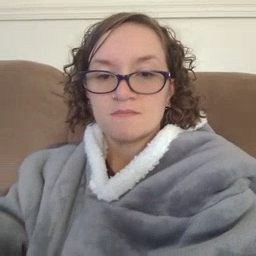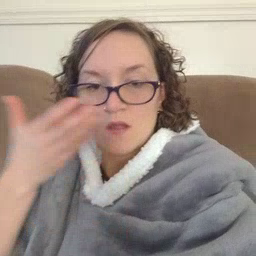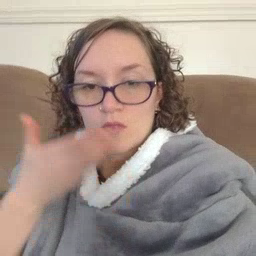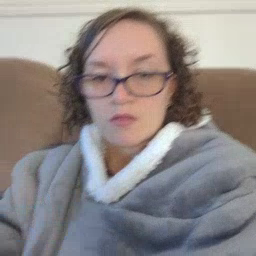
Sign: cereal